Question: Hey, I have a simple list which contains Strings in Arabic, the problem is that some strings get a blank space on the begging of the word, so not all the words are allaigned properly..
Here is a screen shot of what I mean:

As you can see in the 3rd and 4th line, there is a blank space before the name, and the source of the strings there is no blank space.. Here are the 2 lines that get blank space that are in strings.xml:
'''
<item>ltrykh lslmy</item>
<item>lHDr@ lslmy@</item>
'''
Can anyone tell me why they get blank space?
Thanks.
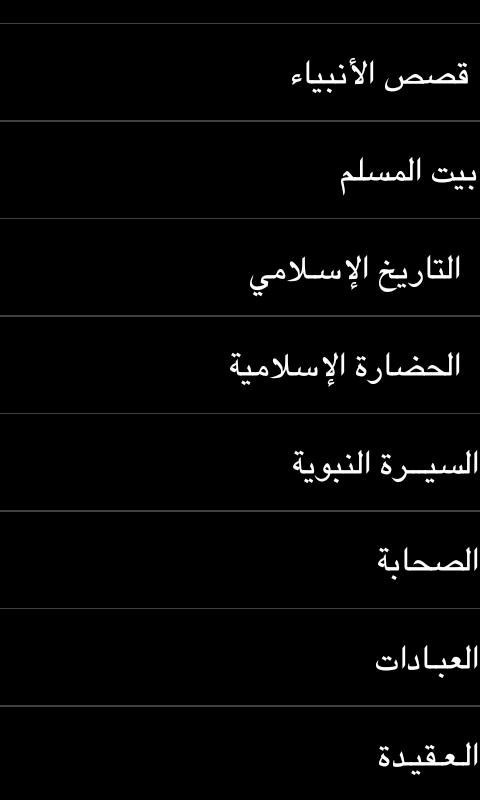
Answer: It does not seem that you are doing anything wrong there. Try another font, as this might be a font issue. If that does not work, a workaround I would suggest you to set that text in code in the meantime.
If it is reproducible with several fonts, I believe you should post a bug report here:
<URL>